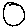
Label: circle